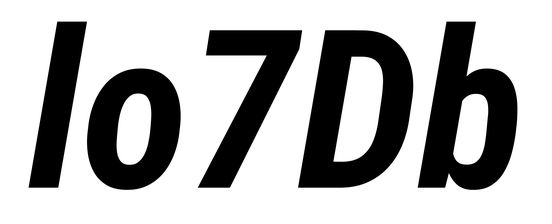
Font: Roboto-Italic_Condensed_Bold_Italic